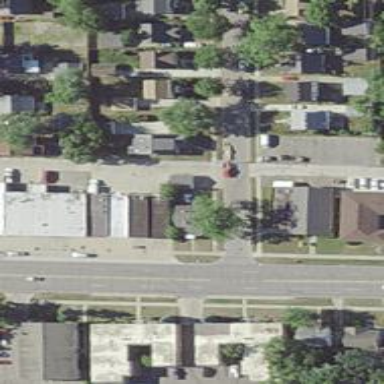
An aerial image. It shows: Alleyway designated as service road.